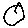
Label: moon